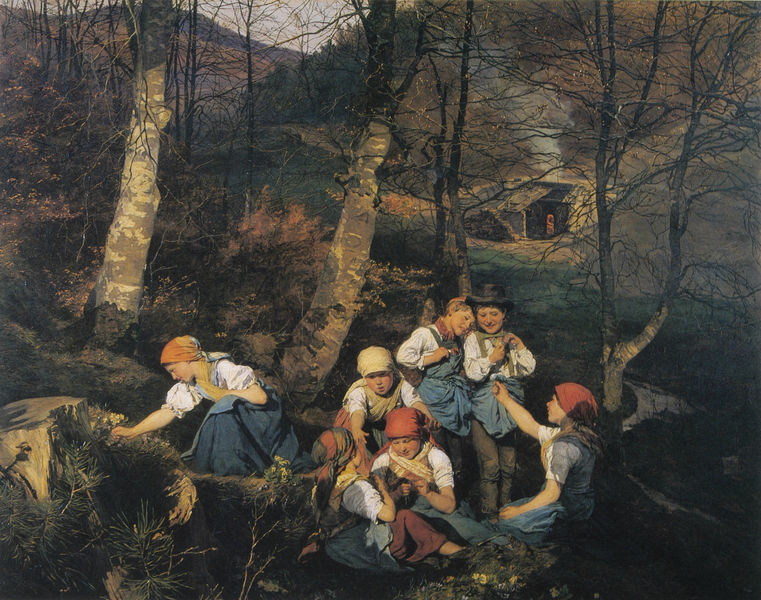
Titel: Kinder im Walde "Veilchenpflückerinnen"
Künstler: Ferdinand Georg Waldmüller
Standort: Nürnberg.
Institution: Germanisches Nationalmuseum
Schlagwörter: baum, berg, blau, blätter, dunkel, felsen, feuer, gemälde, himmel, laub, mann, schatten, wasser, baumstämme, bäume, fluss, frauen, grün, landschaft, menschen, mädchen, sitzen, äste, blume, blumen, braun, frau, hell, holz, hut, licht, schwarz, szene, tür, weiss, gras, haus, rot, tuch, weg, wiese, haube, malerei, rock, zylinder, kappe, mütze, bluse, stein, steine, bild, öl, bach, birke, birken, dämmerung, gräser, hügel, natur, stamm, zweige, büsche, gebüsch, gewässer, hütte, rauch, realismus, tücher, familie, kind, blatt, pflanze, höhle, tal, wald, arbeit, bauern, genre, kinder, pflücken, ruhe, ruhen, genrebild, genremalerei, röcke, jungen, blusen, sammeln, schürzen, berge, fels, gebirge, abendsonne, nebel, kahl, alm, bauernhof, herbst, winter, idylle, pause, picknick, rast, romantik, stämme, essen, spielen, kopftuch, realistisch, stimmung, junge, freude, frühling, foto, spiel, suchen, scheune, spaziergang, lichtung, fichte, tanne, frieden, unterholz, jäger, kiefer, geäst, märchen, kopftücher, romanik, felse, kapelle, anker, waldmüller, armut, baumstumpf, pilze, abendlicht, bergen, bauernkinder, blaue schürzen, blumen pflücken, fgdhsl, heimatkunst, kiender, pilzesammler, sdfjlkaf, landshcaft, gamälde, 19.jahrhundert, blaue kleidung, haartücher, bumstumpf